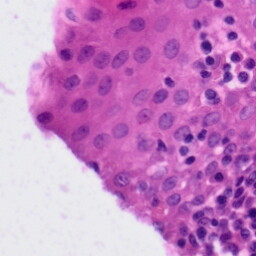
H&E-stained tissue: Tonsil